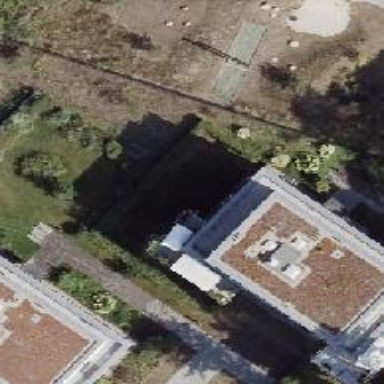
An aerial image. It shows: Black apartments with flat roofs.